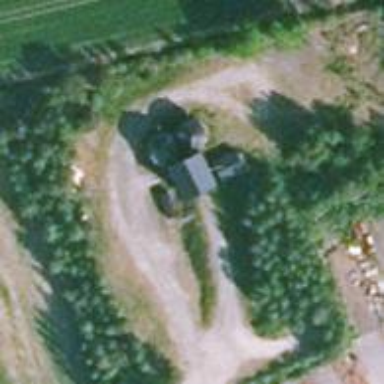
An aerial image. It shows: Silo.